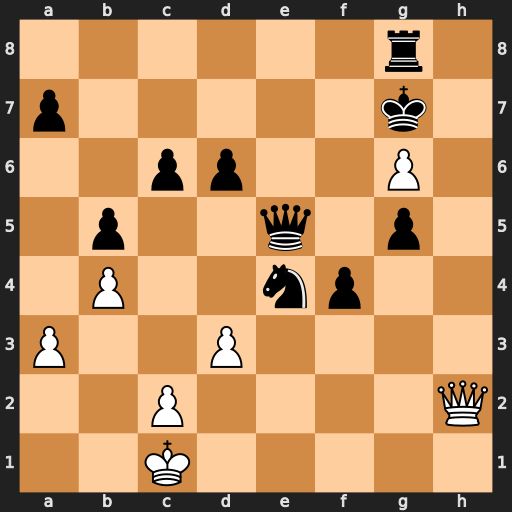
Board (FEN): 6r1/p5k1/2pp2P1/1p2q1p1/1P2np2/P2P4/2P4Q/2K5
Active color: w
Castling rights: -
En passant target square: -
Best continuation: Qh7+ Kf6 Qf7#